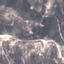
Land use / land cover: HerbaceousVegetation